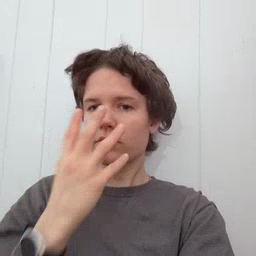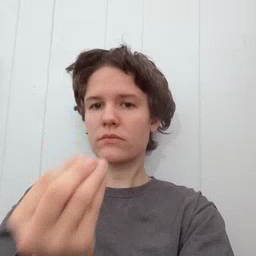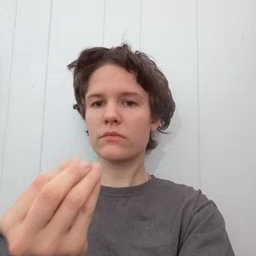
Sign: wolf